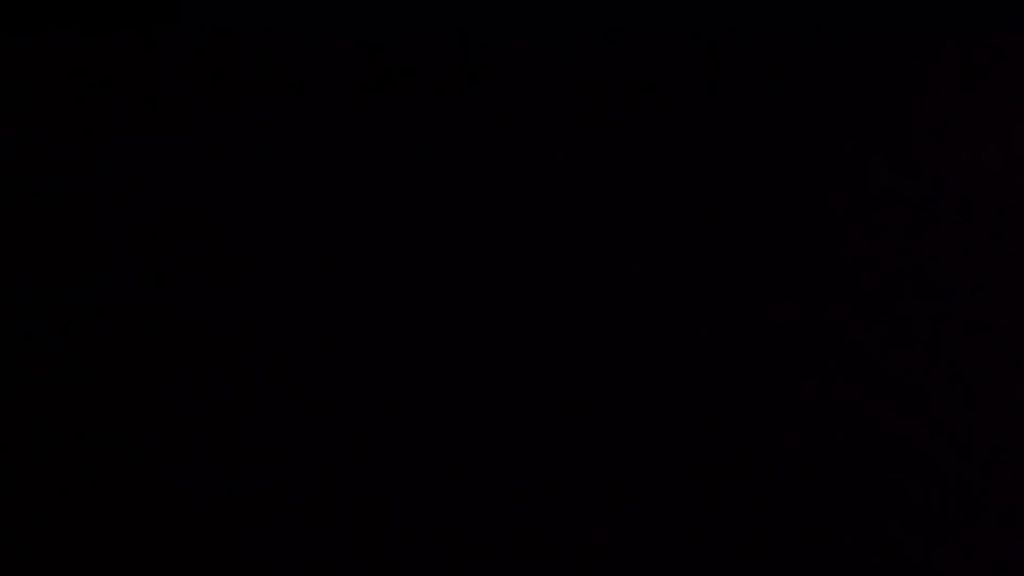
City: ottawa-gatineau